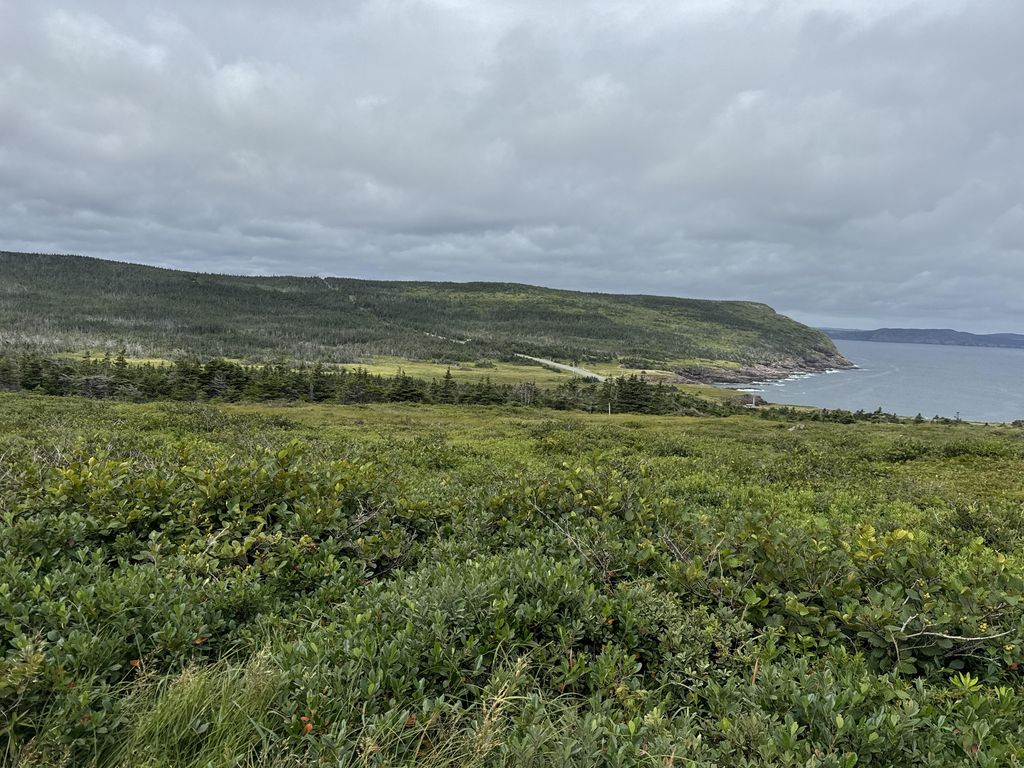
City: st_johns